Question: I am cutting down some data to make it easier to read, it was entered by every transaction, however I need to have just one row per product code instead of multiple (sums, of units sold and total pounds). How can I do this so I do not have 600,000 rows and only 2,500 products codes.
'''
select [master code], [product code], [units sold]
, [product weight] * [units sold] as 'Total Lbs per Product'
from [dbo].[sales_data_outgoing_master]
where [ship year] = 2019
order by [family code]
'''
I am getting an answer like the top table in the photo, and would like a table like the lower. Is there code to do this in SQL?

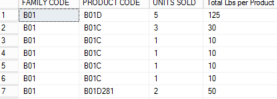
Answer: Is that what you want?
'''
select [master code], [product code], SUM([units sold]) as [units sold]
, SUM([product weight] * [units sold]) as 'Total Lbs per Product'
, [family code]
from [dbo].[sales_data_outgoing_master]
where [ship year] = 2019
GROUP BY [master code], [product code], [family code]
order by [family code]
'''